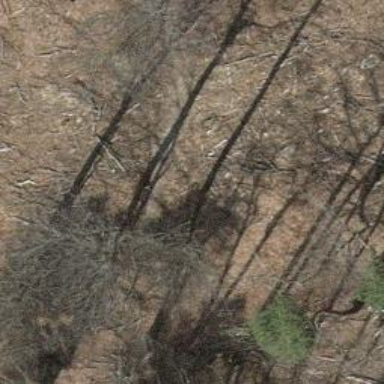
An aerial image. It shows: Dirt path.